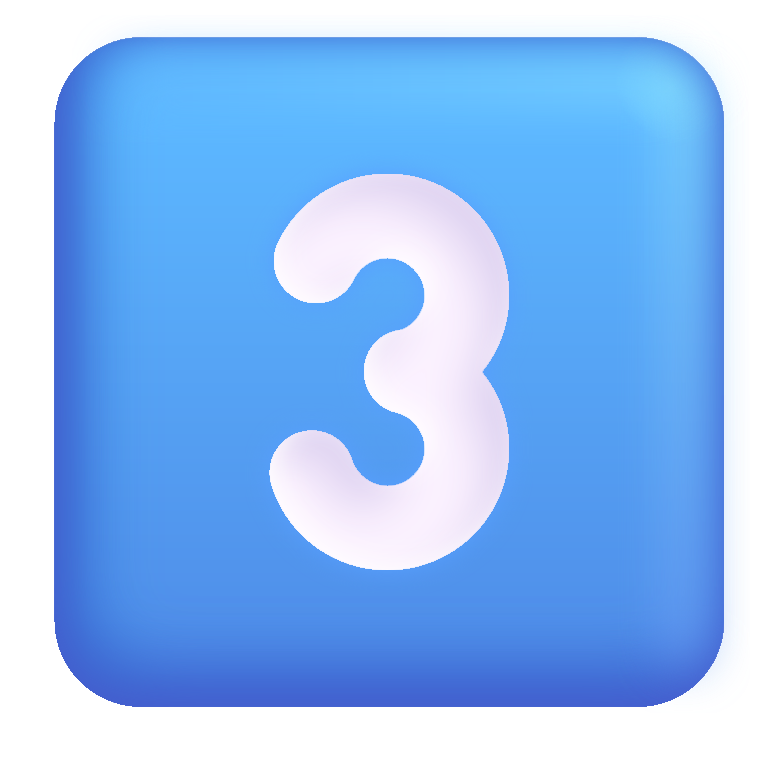
keycap 3 color